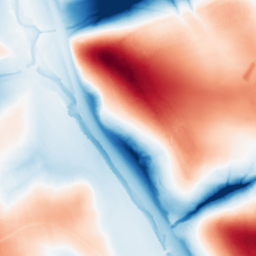
Category: classical
Decomposition family: gaussian_anisotropic
Decomposition parameters: sigma_x: 20
sigma_y: 50
Upsampling method: quintic
Upsampling parameters: scale: 4
Upsampling scale: 4